Interaction volume radius: 10 \u00c5
Interaction volume height: 30 \u00c5
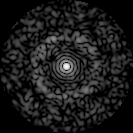
Disorder parameter: 0.8212